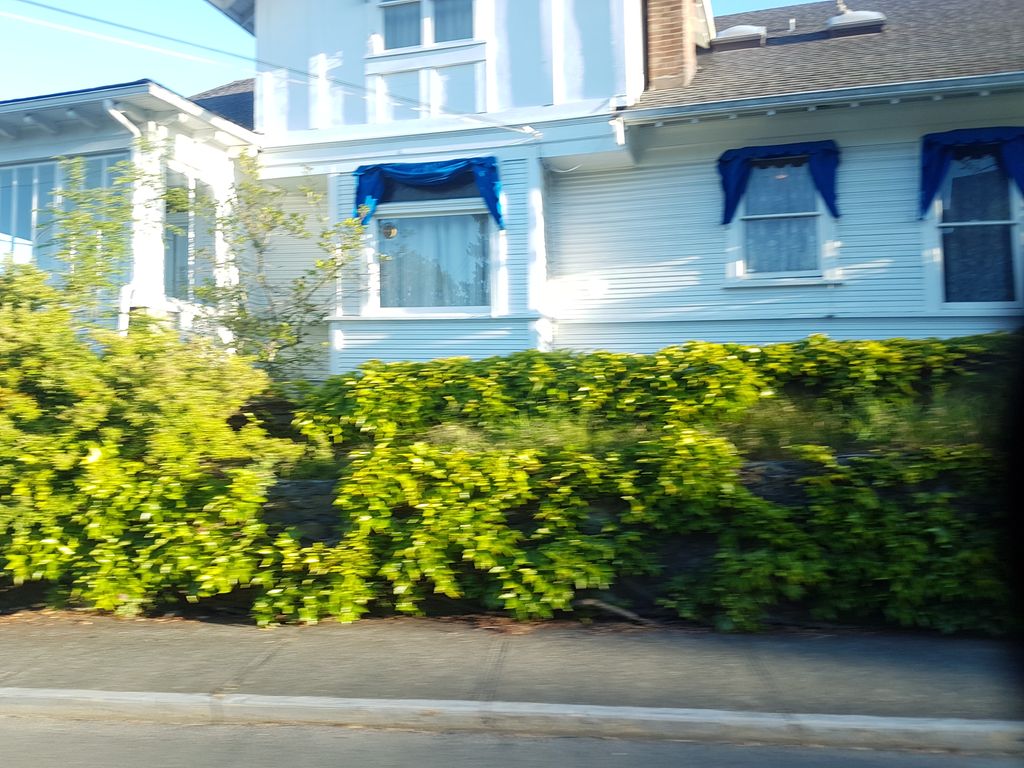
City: victoria